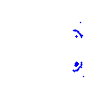
Particle: electron